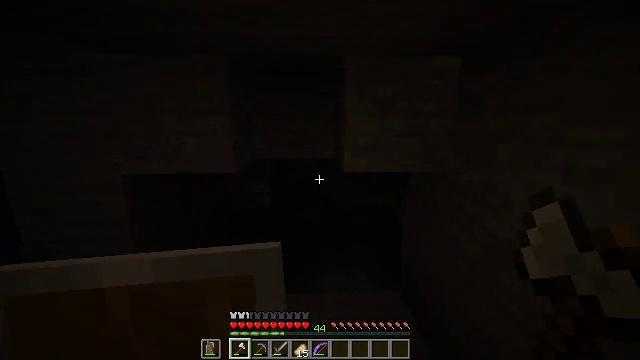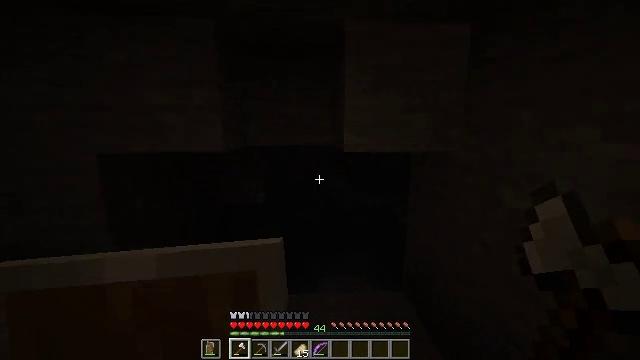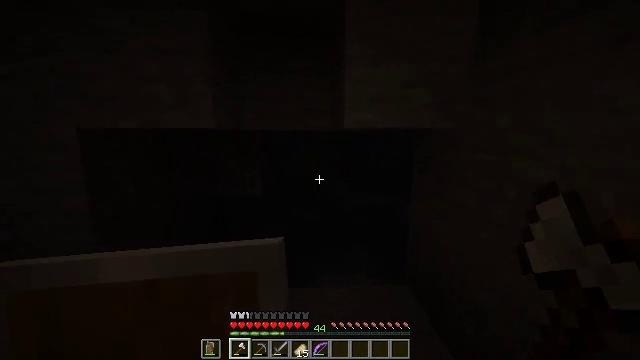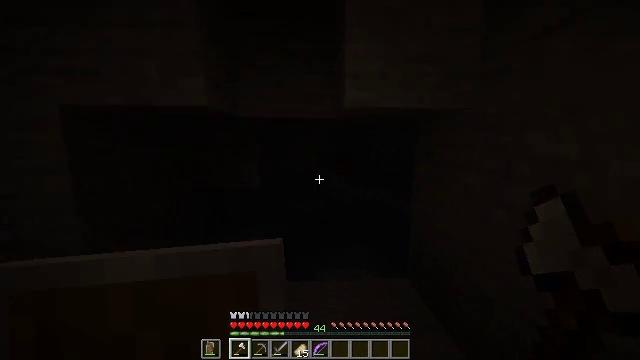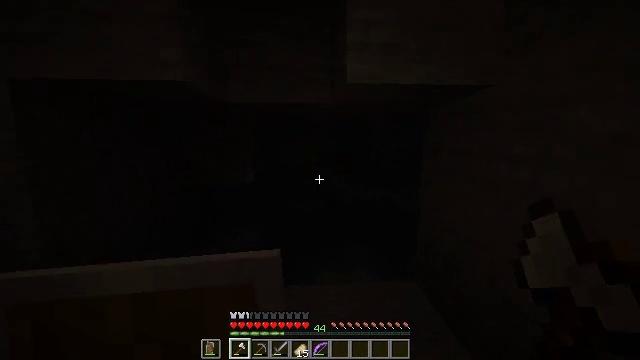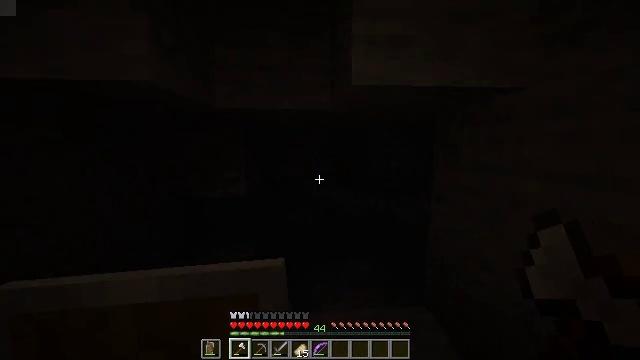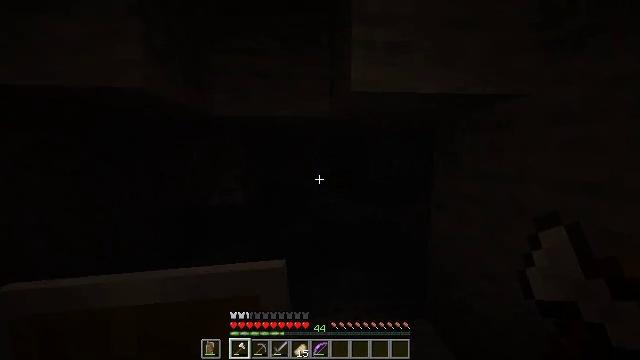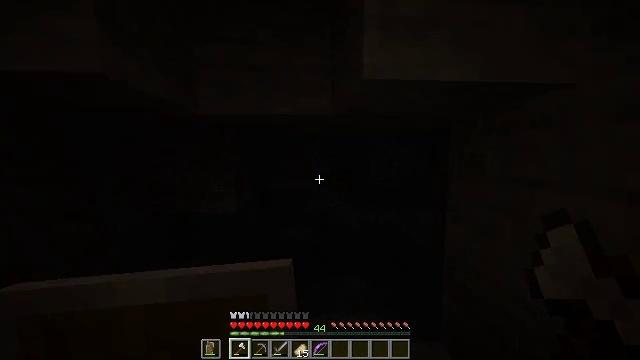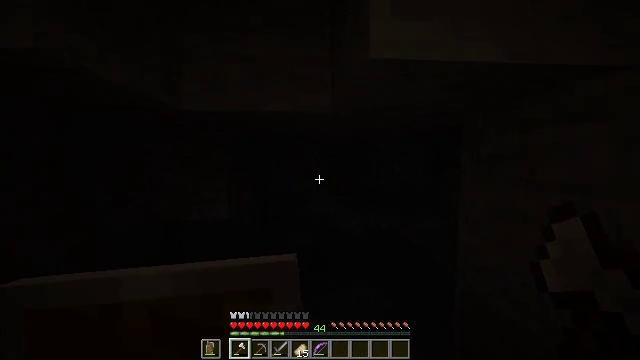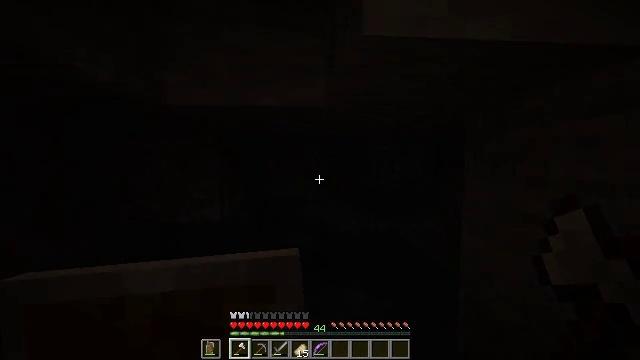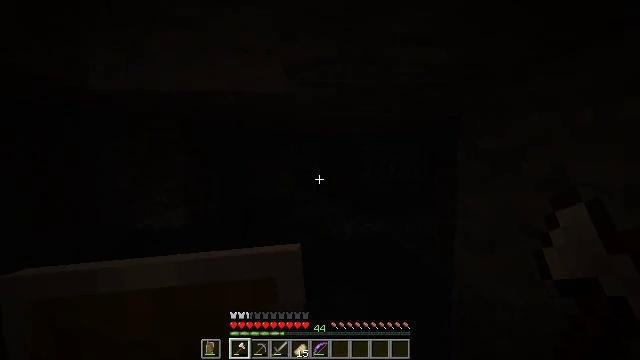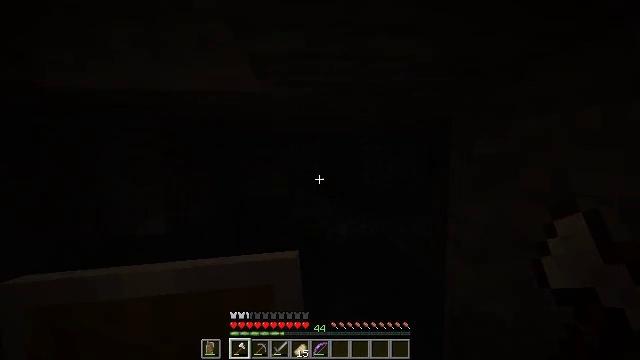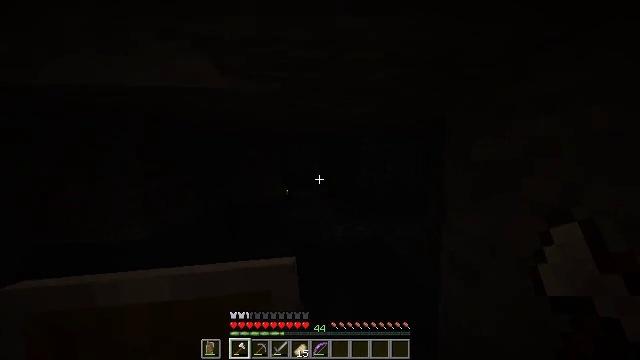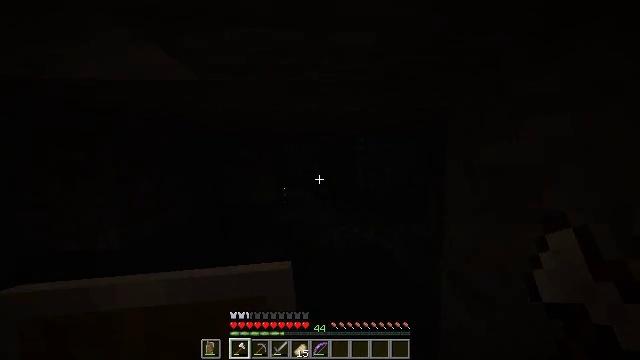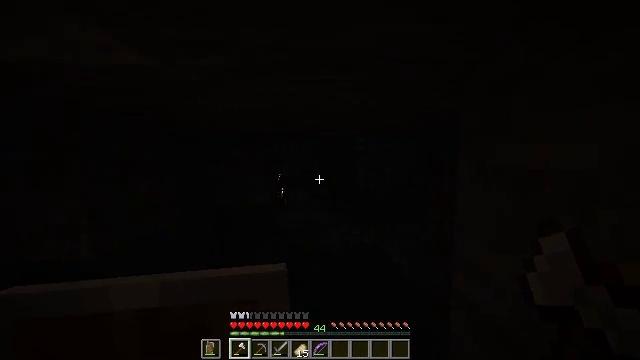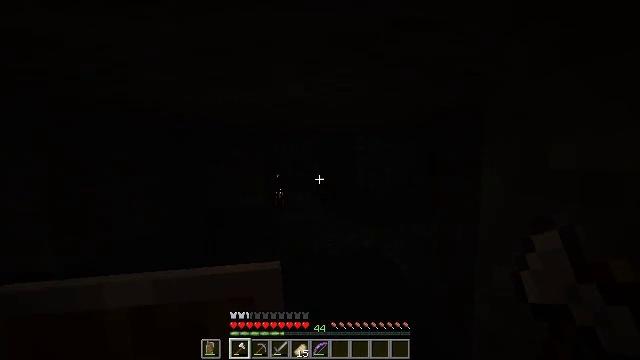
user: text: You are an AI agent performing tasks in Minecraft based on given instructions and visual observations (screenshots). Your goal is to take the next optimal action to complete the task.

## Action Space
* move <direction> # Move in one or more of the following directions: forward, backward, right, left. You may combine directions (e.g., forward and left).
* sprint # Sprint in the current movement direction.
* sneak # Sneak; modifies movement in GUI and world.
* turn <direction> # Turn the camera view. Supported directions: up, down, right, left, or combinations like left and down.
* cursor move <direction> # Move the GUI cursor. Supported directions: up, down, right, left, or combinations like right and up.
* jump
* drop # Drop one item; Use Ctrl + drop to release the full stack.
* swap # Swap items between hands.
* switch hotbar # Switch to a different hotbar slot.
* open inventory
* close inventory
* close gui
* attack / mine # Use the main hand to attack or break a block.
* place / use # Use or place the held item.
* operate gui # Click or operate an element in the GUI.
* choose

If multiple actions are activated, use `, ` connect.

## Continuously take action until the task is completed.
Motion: motion action
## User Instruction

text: Destroy the dangerous spawner.
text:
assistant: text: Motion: move forward, turn up
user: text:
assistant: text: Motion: move forward
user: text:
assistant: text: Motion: move forward
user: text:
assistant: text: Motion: move forward
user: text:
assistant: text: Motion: move forward, turn up
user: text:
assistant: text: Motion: move forward, turn up
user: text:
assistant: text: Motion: move forward
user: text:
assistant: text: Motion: move forward and move right
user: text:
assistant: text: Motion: move forward and move right
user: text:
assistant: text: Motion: move forward and move right
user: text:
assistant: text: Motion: move forward and move right
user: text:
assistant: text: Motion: move forward
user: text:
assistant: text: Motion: move forward
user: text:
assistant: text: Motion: move forward
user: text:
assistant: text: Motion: move forward
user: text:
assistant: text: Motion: move forward
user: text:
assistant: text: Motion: move forward
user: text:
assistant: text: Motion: move forward
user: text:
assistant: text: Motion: move forward
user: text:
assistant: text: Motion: move forward and move right
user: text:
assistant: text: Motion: move forward and move right
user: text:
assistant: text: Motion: move forward and move right
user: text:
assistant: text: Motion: move forward and move right, turn left
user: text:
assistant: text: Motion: move forward
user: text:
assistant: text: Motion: move forward, switch to hotbar 2
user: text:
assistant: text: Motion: move forward, switch to hotbar 2
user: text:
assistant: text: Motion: move forward, switch to hotbar 2
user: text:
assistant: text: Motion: move forward
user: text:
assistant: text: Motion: move forward, turn left
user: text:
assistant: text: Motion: move forward, turn left